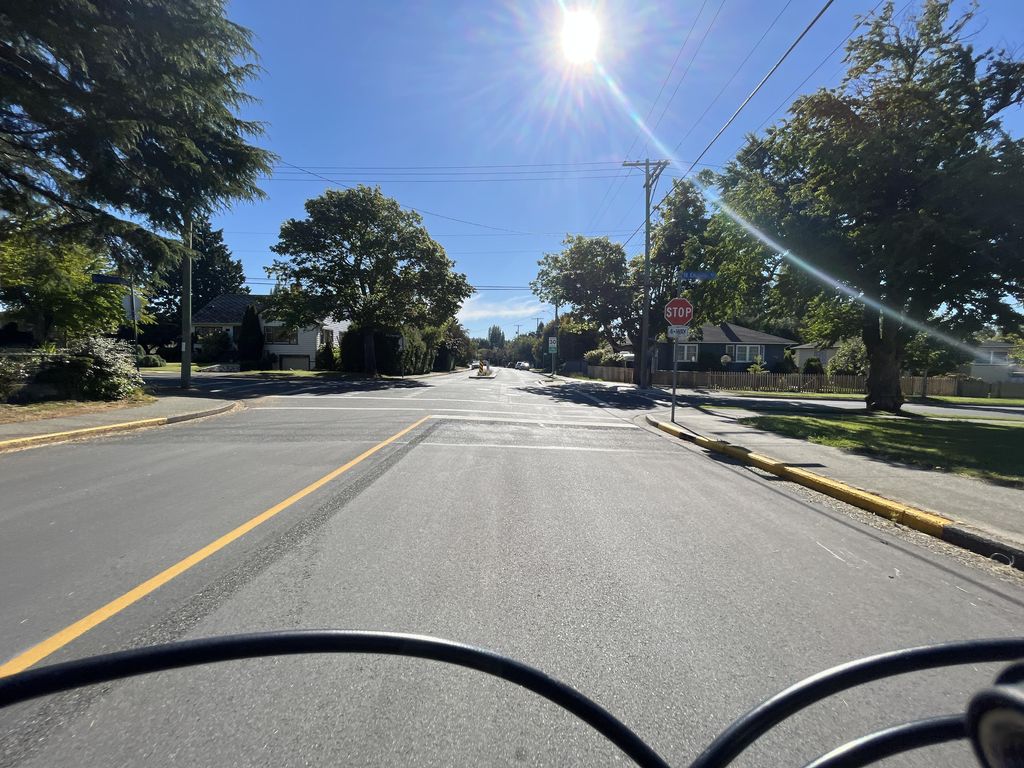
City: victoria